Question: i see how in this code, you can preset postdata filters by have this in your javascript.
'''
postData: {
filters:'{"groupOp":"AND","rules":['+
'{"field":"invdate","op":"gt","data":"2007-09-06"},'+
'{"field":"invdate","op":"lt","data":"2007-10-04"},'+
'{"field":"name","op":"bw","data":"test"}]}'
}
'''
is there any API that allows you to build this up. Something like:
'''
jqgrid("#grid").addPostDataFilters("AND");
jqgrid("#grid").addFilteritem("field", "cn", "value");
jqgrid("#grid").addFilteritem("field1", "eq", "value2");
'''
to help generate to top postdata filter code ??
i tried this but it doesn't seem to work:
'''
.jqGrid("setGridParam", { editurl: "/Project/UpdateMe",
ondblClickRow: function (rowid) {
editProject(rowid); // window.location.href="/Project/Detail/"+rowid;
}
});
var grid = $("#grid");
var f = { groupOp: "AND", rules: [] };
f.rules.push({ field: "Name", op: "cn", data: "volat" });
grid.p.search = f.rules.length > 0;
$.extend(grid.p.postData, { filters: JSON.stringify(f) });
'''
## Update:
I have this working now (thanks to Oleg) but ifor some reason the Find button somethng comes up with blank (even thought i do have an advanced filter set) i have added a picture

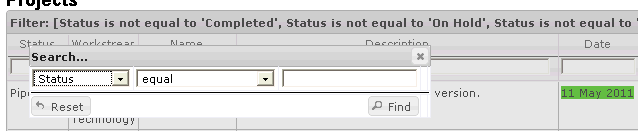
Answer: The filter
'''
filters:'{"groupOp":"AND","rules":[{"field":"invdate","op":"gt","data":"2007-09-06"},{"field":"invdate","op":"lt","data":"2007-10-04"},{"field":"name","op":"bw","data":"test"}]}'
'''
which you included in the question is serialized to JSON version of the object
'''
var myfilter = {
groupOp: "AND",
rules: [
{ field: "invdate", op: "gt", data: "2007-09-06" },
{ field: "invdate", op: "lt", data: "2007-10-04" },
{ field: "name", op: "bw", data: "test" }
]
}
'''
which can be easy constructed dynamically:
'''
// addPostDataFilters("AND");
var myfilter = { groupOp: "AND", rules: []};
// addFilteritem("invdate", "gt", "2007-09-06");
myfilter.rules.push({field:"invdate",op:"gt",data:"2007-09-06"});
// addFilteritem("invdate", "lt", "2007-10-04");
myfilter.rules.push({field:"invdate",op:"lt",data:"2007-10-04"});
// addFilteritem("name", "bw", "test");
myfilter.rules.push({field:"name",op:"bw",data:"test"});
// generate to top postdata filter code
var grid = $("#list");
grid.jqGrid({
// all prarameters which you need
search:true, // if you want to force the searching
postData: { filters: JSON.stringify(myfilter)}
});
'''
if the grid already exist you want to reload the grid with the settings you can use
'''
grid[0].p.search = myfilter.rules.length>0;
$.extend(grid[0].p.postData,{filters:JSON.stringify(myfilter)});
grid.trigger("reloadGrid",[{page:1}]);
'''
instead. The function 'JSON.stringify' is supported by the most web browsers natively, but to be sure
you should include <URL> on your page.